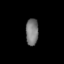
Tissue: lung
Cell type: Epithelial cells
Senescence score: 0.2173
Nuclear area (px): 331
Mean DAPI intensity: 120.647